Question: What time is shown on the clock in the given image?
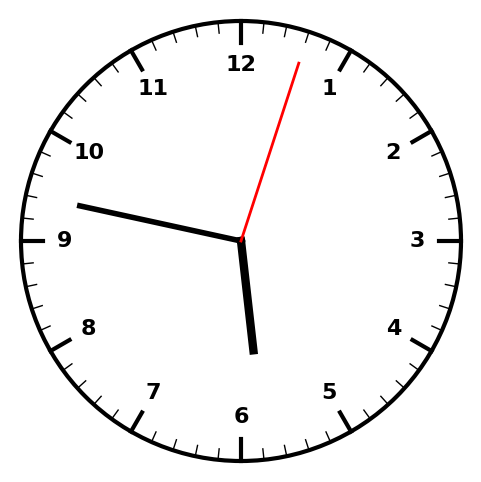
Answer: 05:47:03